Brain MRI, t1w sequence, axial 2D slice.
Patient: age 31, sex M, weight 80 kg, height 1.78 m
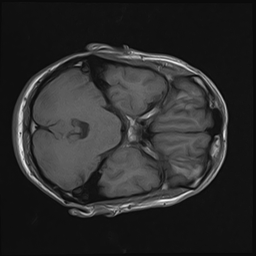